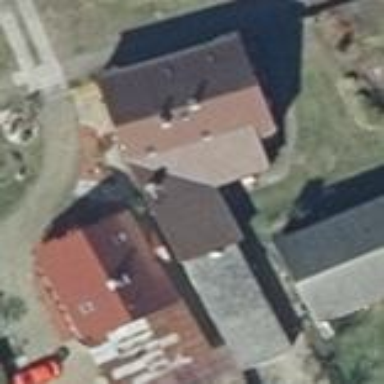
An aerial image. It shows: Flat roof building with grey roof.